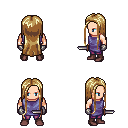
a pixel art fantasy rpg character, male body template, human, light skin, chain tabard jacket, magenta pants, blonde extra-long hairstyle, metal gloves, maroon shoes, dagger, four views (front, back, left, right), 2x2 character sprite sheet, small pixel art, hard edges, no anti-aliasing